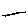
Label: line